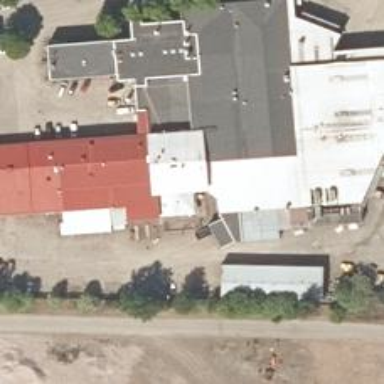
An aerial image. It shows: Industrial building with flat roof.